Interaction volume radius: 10 \u00c5
Interaction volume height: 20 \u00c5
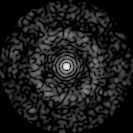
Disorder parameter: 0.8078